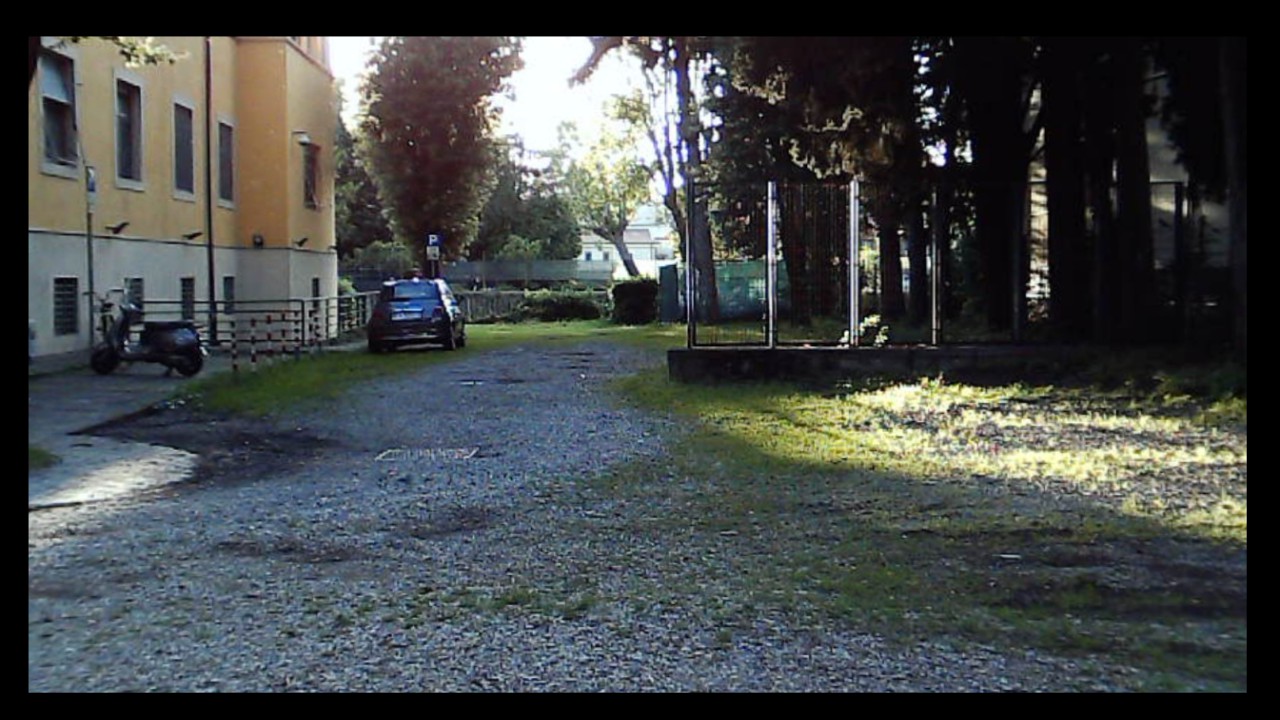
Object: Betafpv air75